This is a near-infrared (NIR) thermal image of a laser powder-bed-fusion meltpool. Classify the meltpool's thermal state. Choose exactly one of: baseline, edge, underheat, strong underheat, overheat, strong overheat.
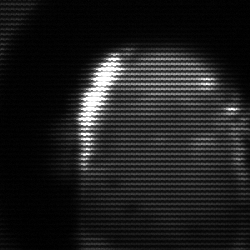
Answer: baseline